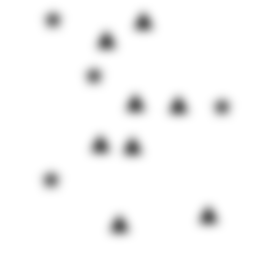
Squares: 0
Triangles: 8
Stars: 4
Total shapes: 12